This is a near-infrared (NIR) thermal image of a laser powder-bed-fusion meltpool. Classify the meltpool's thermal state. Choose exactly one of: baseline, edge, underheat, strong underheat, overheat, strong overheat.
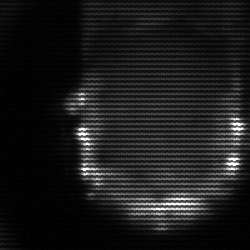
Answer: baseline